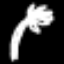
Label: palm tree